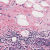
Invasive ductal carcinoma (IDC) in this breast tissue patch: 0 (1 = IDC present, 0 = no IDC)